Field crop: tomato
Growth stage: 2
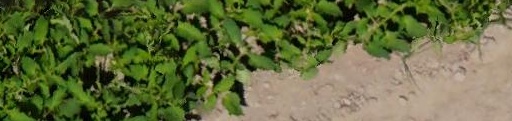
Species: tomato